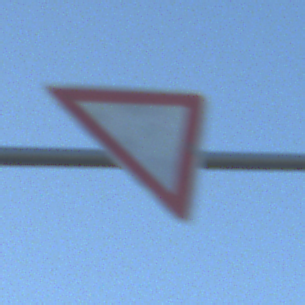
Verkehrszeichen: VorfahrtGewaehren
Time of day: MorningAfternoon
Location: Outdoor (Nature)
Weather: Clear
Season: NotSpecified
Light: Natural